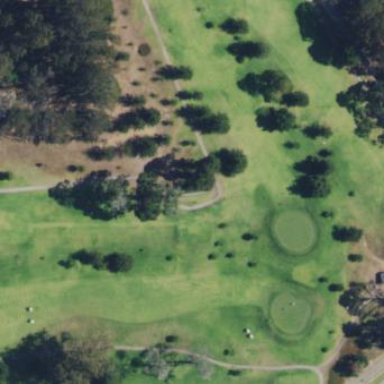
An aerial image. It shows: Golf fairway with grass surface.